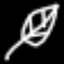
Label: leaf